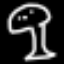
Label: mushroom